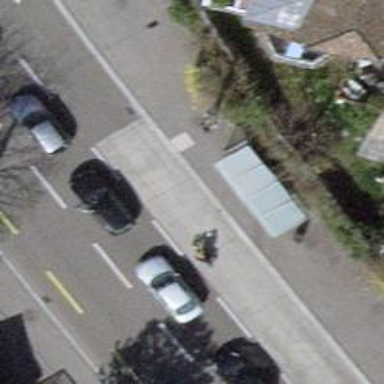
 serving as platform for public transportation."